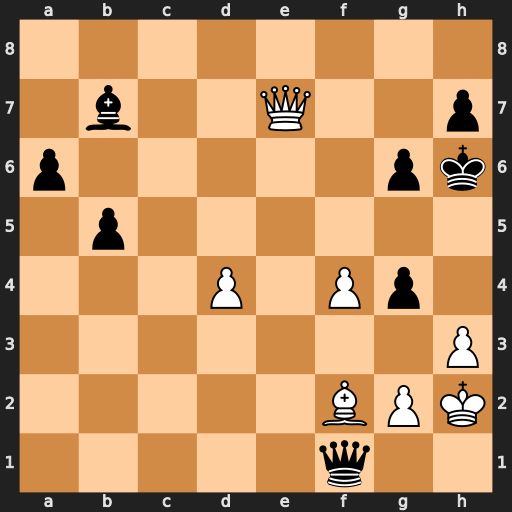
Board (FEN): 8/1b2Q2p/p5pk/1p6/3P1Pp1/7P/5BPK/5q2
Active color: w
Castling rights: -
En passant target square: -
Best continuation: Qh4+ Kg7 d5 g3+ Bxg3